Question: This is first time I am doing this, so I have a 'ASP.NET 1.1' type web service, 'asmx'.
And for testing by others in house, I want to publish it to a 'VM.'
They have given me their VM name. it is 'vm-testweb'
And in my project properties the project URL next to where there is Create Virtual Directory button is 'http://localhost/MyWebService_ForTesting'
So now I right click on project and select Publish Web and this dialog comes up, From the info that I have how should I populate these fields?

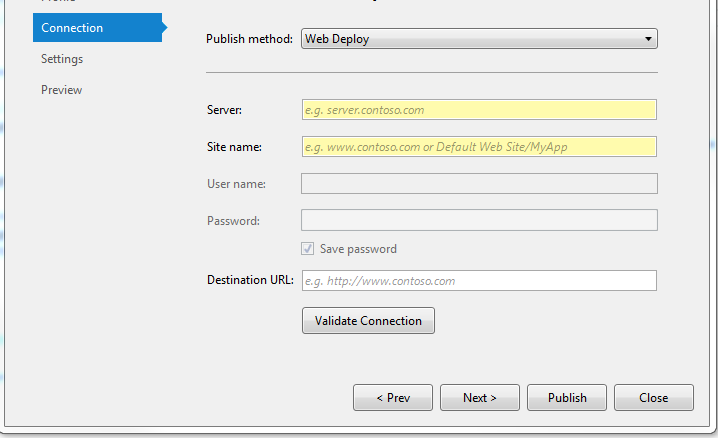
Answer: You would need to change the Publish method to File System